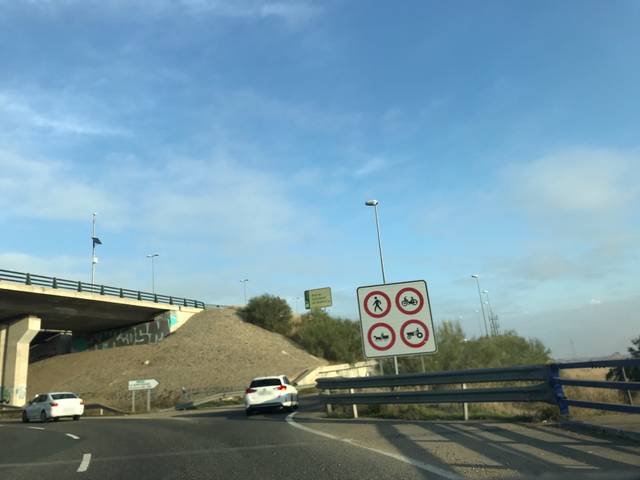
Region: Spain
Coordinates: 37.436, -5.972